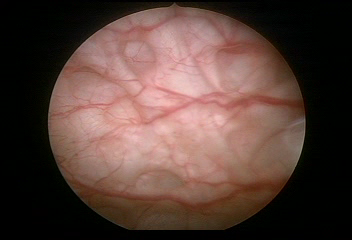
Modality: WLC
Class: Normal mucosa
Bladder cancer association: No